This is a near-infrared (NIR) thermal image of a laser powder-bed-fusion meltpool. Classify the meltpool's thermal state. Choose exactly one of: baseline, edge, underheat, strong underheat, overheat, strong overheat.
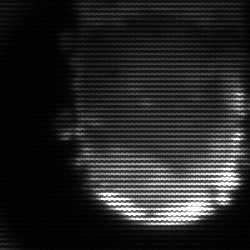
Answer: baseline